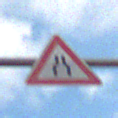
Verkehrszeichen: VerengteFahrbahn
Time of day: MorningAfternoon
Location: Outdoor (Nature)
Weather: PartlyCloudy
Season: Autumn
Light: Natural